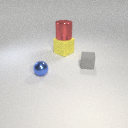
small gray rubber cube to the right of small blue metal sphere